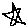
Label: star